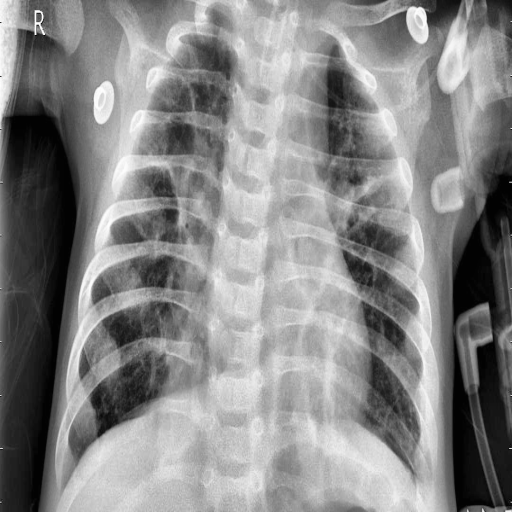
Finding: PNEUMONIA